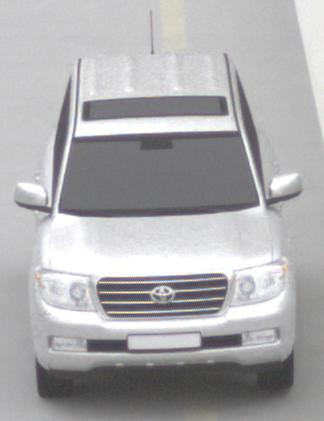
Make: Toyota
Model: Land Cruiser V8 4.7
Detailed model: Land Cruiser V8 (J20)
Model produced from: 2008/03
Model produced until: 2009/11
Doors: 5
Color: white
Road condition: dry road
Daytime: midday
Contrast: low contrast